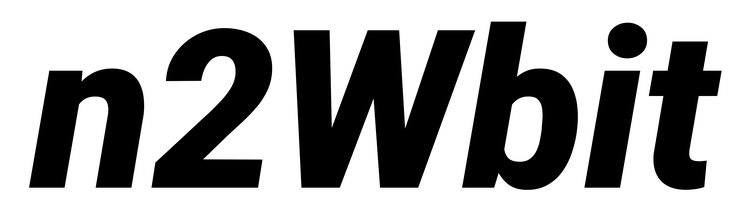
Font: Roboto-Italic_Black_Italic